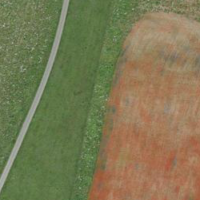
EUNIS habitat code: 25
Species observed at this site:
Agrostemma githago